Question: I have this script working <URL> and keep the quality of images.
I'm using html2canvas to save current images, but is it possible to resize all elements at once?
this is the html code for 1 plate:
'''
<div class="plate front car with-left-badge clearfix" id="front-plate">
<div class="bg diamond"></div>
<div class="border burgundy three" style="width: 627px; height: 142px; left: auto; right: 5px; display: block;"></div>
<div class="badge left" style="display: block;"><span><div class="fimg"><img alt="" src="images/badge/uk-ireland/euro-gb.png"></div></span></div>
<p class="text hiline" style="font-weight: normal; font-size: 140px;"><span class="orange"><em class="char1">Y</em><em class="char2">O</em><em class="char3">U</em><em class="char4">R</em><em class="char5 space"> </em><em class="char6">R</em><em class="char7">E</em><em class="char8">G</em></span></p>
<div class="slogan" style="display: block;"><p style="left: 32.5px; right: auto;" class="CourierNew"><span class="red">www.makeaplateuk.com</span></p></div>
<div id="imageHolder_front_id" class="imageHolder_front"></div>
<p class="clone hiline" style="font-size: 140px;"><span class="orange"><em class="char1">Y</em><em class="char2">O</em><em class="char3">U</em><em class="char4">R</em><em class="char5 space"> </em><em class="char6">R</em><em class="char7">E</em><em class="char8">G</em></span></p></div>
'''
and this is the result
Any ideas?
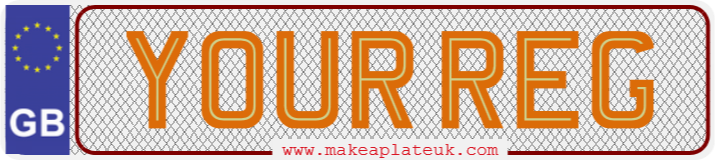
Answer: You can save it as an image first using the suggestion in this <URL>. Then, using PHP GD, manipulate image size to the desired resolution.
This <URL> might help you with PHP GD.